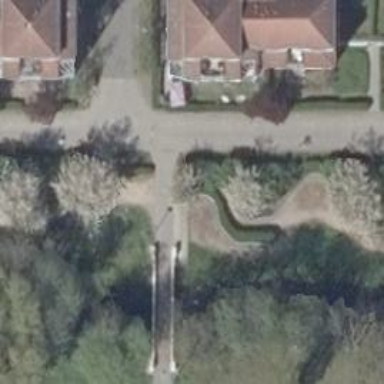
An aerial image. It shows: Footway bridge.